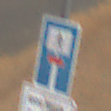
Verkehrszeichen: SackgasseFussgaengerDurchlaessig
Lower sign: HinweisGeaenderteVorfahrtVerkehrsfuehrungVerkehrsregelung3
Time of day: MorningAfternoon
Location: Outdoor (Nature)
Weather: Clear
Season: NotSpecified
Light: Natural